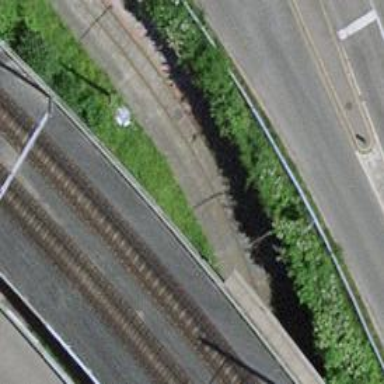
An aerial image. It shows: Tram bridge with electrified contact lines. It has one track passing through.